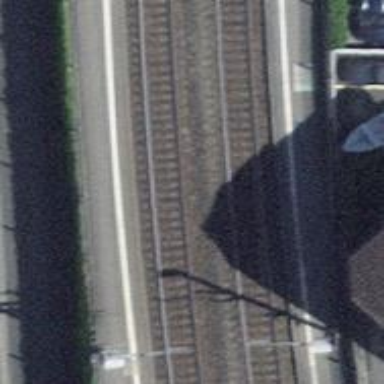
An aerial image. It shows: Stop position for public transport on the railway.